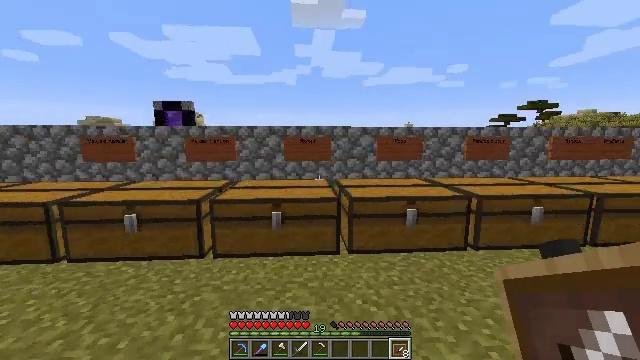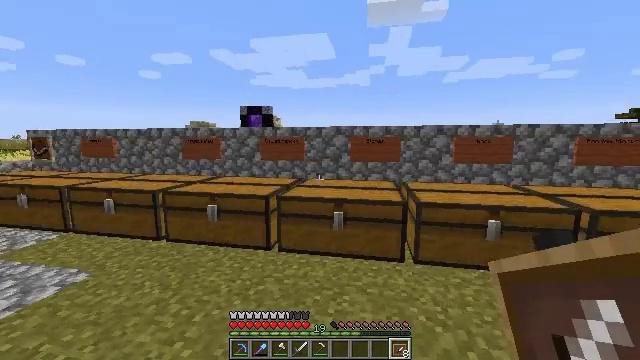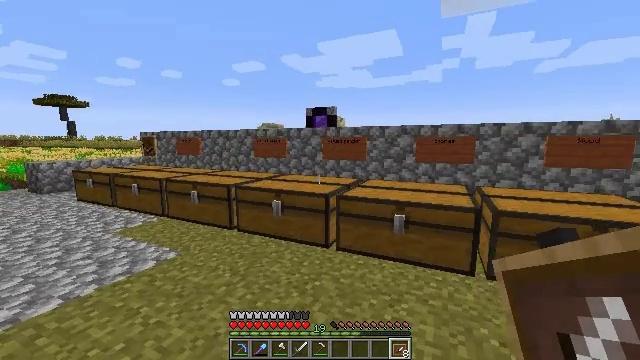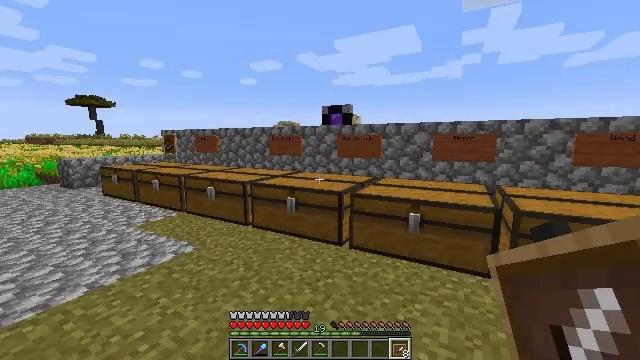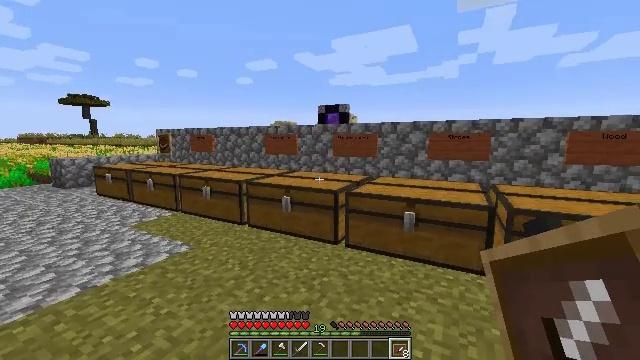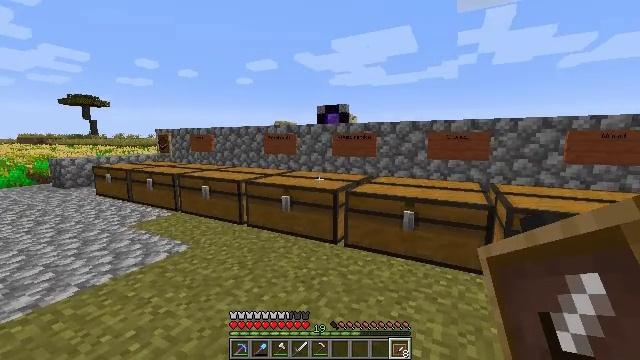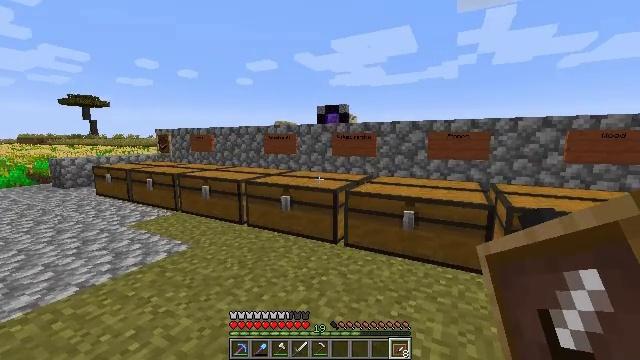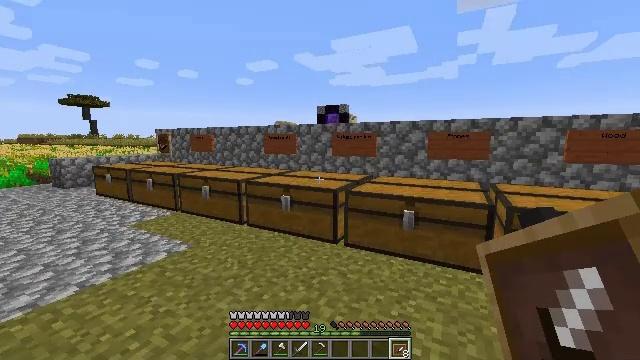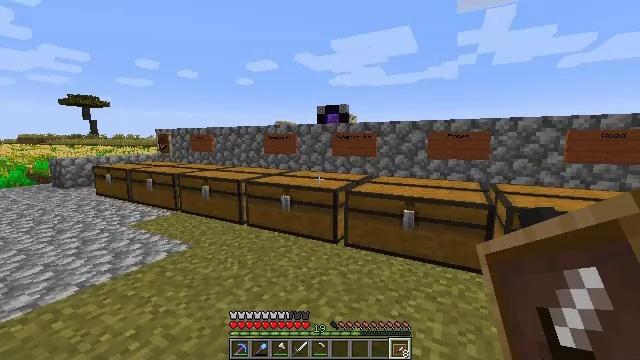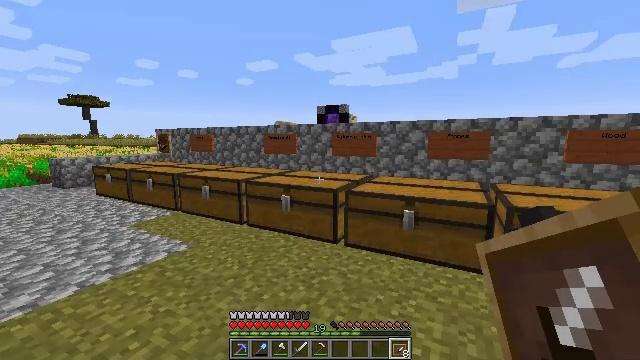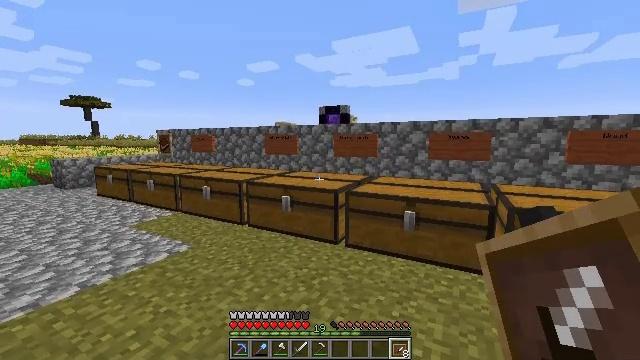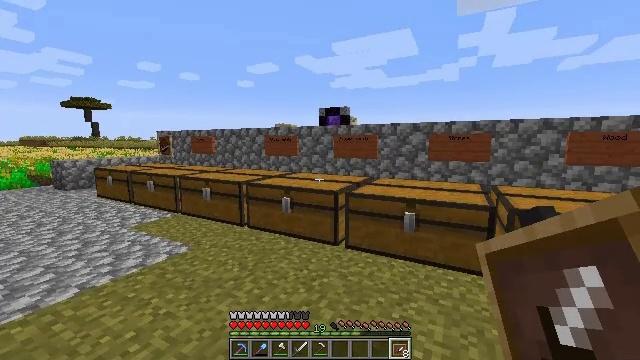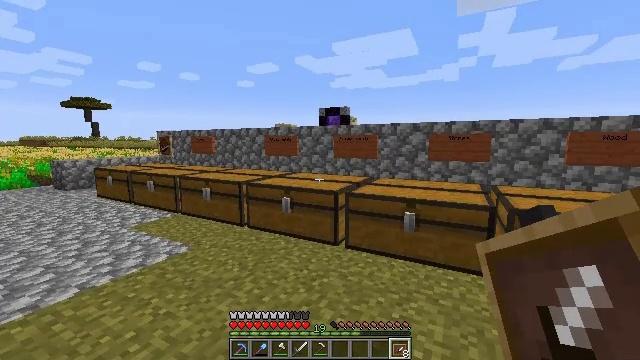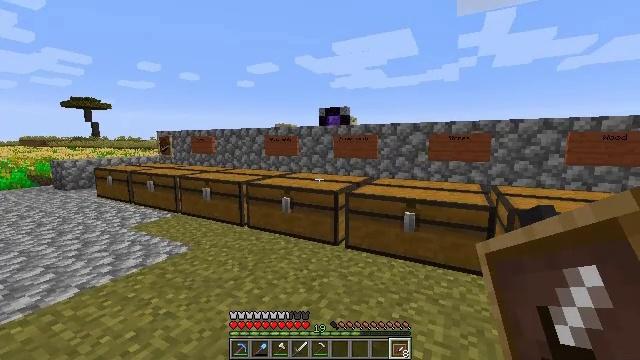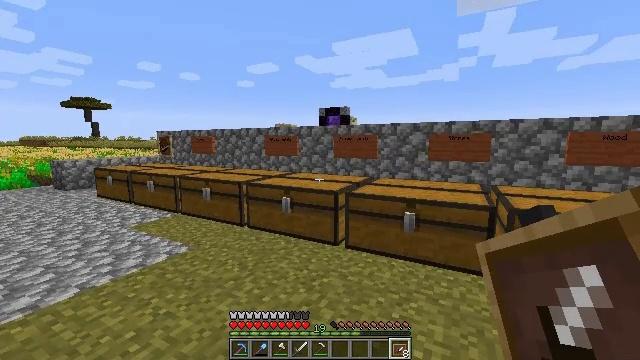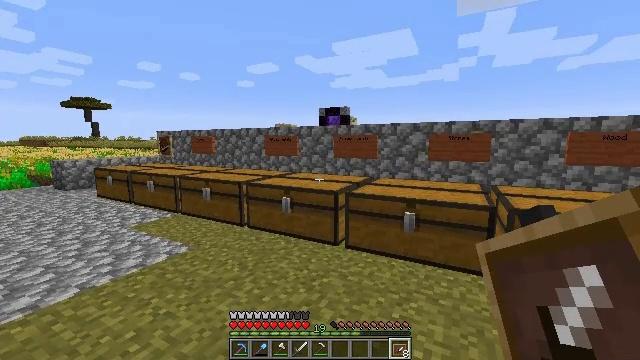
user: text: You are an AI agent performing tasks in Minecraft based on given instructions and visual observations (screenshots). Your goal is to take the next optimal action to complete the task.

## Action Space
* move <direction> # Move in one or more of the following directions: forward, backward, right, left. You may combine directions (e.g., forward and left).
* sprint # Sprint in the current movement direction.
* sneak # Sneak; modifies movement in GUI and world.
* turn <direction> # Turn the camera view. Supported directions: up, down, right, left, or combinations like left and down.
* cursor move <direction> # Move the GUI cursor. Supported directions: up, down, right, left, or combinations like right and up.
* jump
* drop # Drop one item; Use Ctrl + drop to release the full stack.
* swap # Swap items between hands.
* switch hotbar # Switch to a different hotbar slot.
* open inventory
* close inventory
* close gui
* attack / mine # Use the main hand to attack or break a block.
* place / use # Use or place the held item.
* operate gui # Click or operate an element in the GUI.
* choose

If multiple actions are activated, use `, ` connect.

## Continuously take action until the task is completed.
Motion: motion action
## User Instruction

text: Gather the acacia wall sign.
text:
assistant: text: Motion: turn left
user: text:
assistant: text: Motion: turn left
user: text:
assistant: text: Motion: turn left
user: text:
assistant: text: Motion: no_op
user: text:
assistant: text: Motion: no_op
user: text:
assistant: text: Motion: no_op
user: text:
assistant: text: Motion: no_op
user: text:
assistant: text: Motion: no_op
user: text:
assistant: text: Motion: no_op
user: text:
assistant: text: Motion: no_op
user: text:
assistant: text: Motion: no_op
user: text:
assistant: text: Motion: no_op
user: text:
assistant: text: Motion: no_op
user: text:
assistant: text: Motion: no_op
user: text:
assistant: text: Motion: no_op
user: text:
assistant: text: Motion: no_op
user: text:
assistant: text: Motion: no_op
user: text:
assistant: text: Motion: no_op
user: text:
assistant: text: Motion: no_op
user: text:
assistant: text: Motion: no_op
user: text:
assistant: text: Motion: no_op
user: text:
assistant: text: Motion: no_op
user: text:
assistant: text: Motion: no_op
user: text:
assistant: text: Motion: no_op
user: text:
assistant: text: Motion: no_op
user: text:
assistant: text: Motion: no_op
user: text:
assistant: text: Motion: turn left
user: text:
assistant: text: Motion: turn left
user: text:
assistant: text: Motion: turn left
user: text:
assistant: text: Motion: turn left